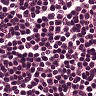
Metastatic tissue present: no